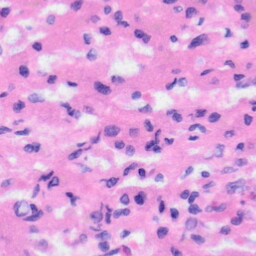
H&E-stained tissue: Liver